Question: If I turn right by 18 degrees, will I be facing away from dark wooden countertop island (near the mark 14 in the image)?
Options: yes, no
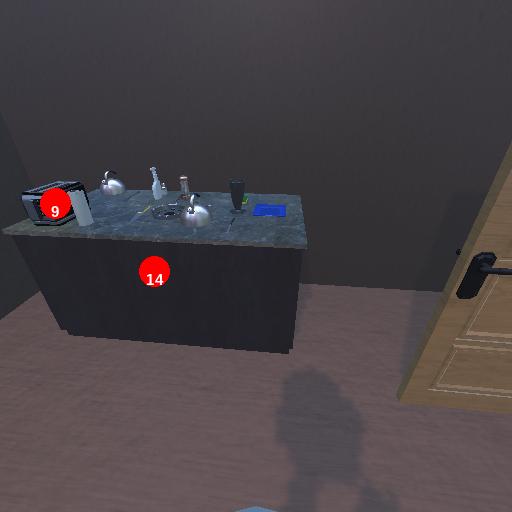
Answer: yes